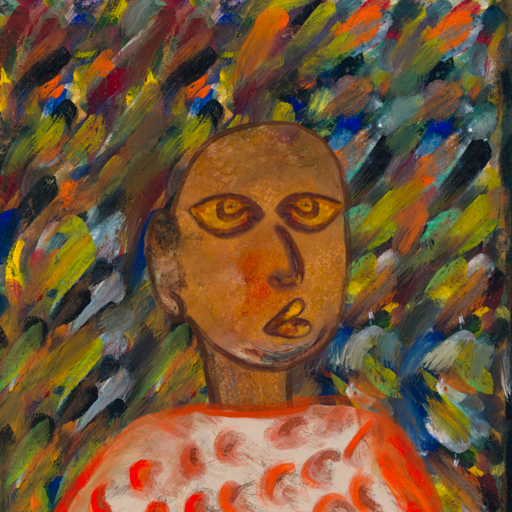
Background: An_Impression, Head And Neck Side: Pipe, Face Side: Comrade, Bust: Rupkatha, Hair Side: Blank, Head Accessory: Blank, Second Necklace: Blank, Necklace: Blank, Baby: Blank